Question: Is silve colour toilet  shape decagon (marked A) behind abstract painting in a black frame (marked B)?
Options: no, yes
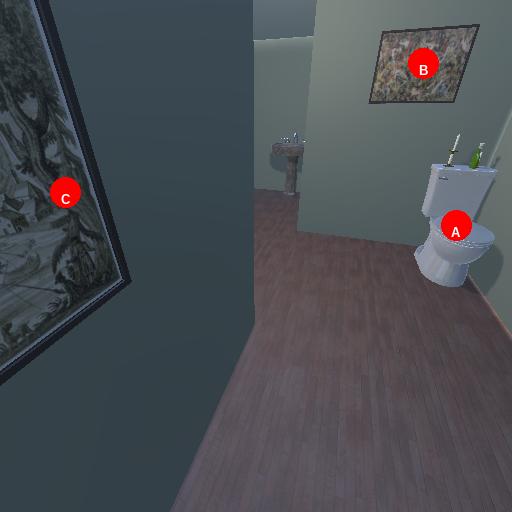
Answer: no